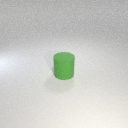
large green rubber cylinder